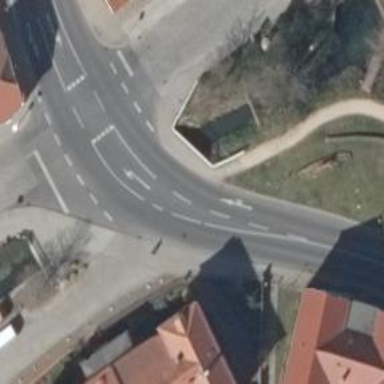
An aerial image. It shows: Tertiary road on paved bridge.